Question: I am facing issues using log4j with Maven. I've one properties file i.e 'log4j.properties' and I've put that file at the same path where project's 'pom.xml' is stored.
'''
<dependency>
<groupId>log4j</groupId>
<artifactId>log4j</artifactId>
<version>1.2.17</version>
<scope>test</scope>
</dependency>
'''
I've used log4j in my code which is under 'test' folder.
'''
package com.example.automationtest;
import org.apache.log4j.*;
import org.junit.Test;
public class AppTest
{
@Test
public void testLogger(){
//PropertyConfigurator.configure("C:\Users\Desktop\AutomationTest\log4j.properties");
Logger log = Logger.getLogger("exampleLogger");
log.debug("Hello, World!");
}
}
'''
I would like to know, how does maven identify where the log4j.properties file is located?
In the above scenario if I run the command 'mvn test' it gives a warning, please check the screenshot below for warning messages.

so as a workaround I am providing the complete path of log4j.properties in my code. I've used below line:
'''
PropertyConfigurator.configure("C:\Users\Desktop\AutomationTest\log4j.properties")
'''
Is it necessary to use the above line of code, or is there any specific directory where maven looks for 'log4j.properties' file?
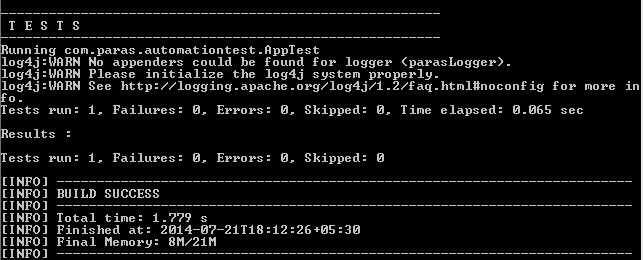
Answer: The file needs to go into 'src/main/resources/' or 'src/test/resources/' (if you need it only for unit tests).
Longer explanation: Maven splits the Java classpath into source code and resources (non-Java things like property files, images, etc). The main reason for this is that Maven can do filtering of resources for you and to make this extra safe, they put the resources into a different folder than the sources.